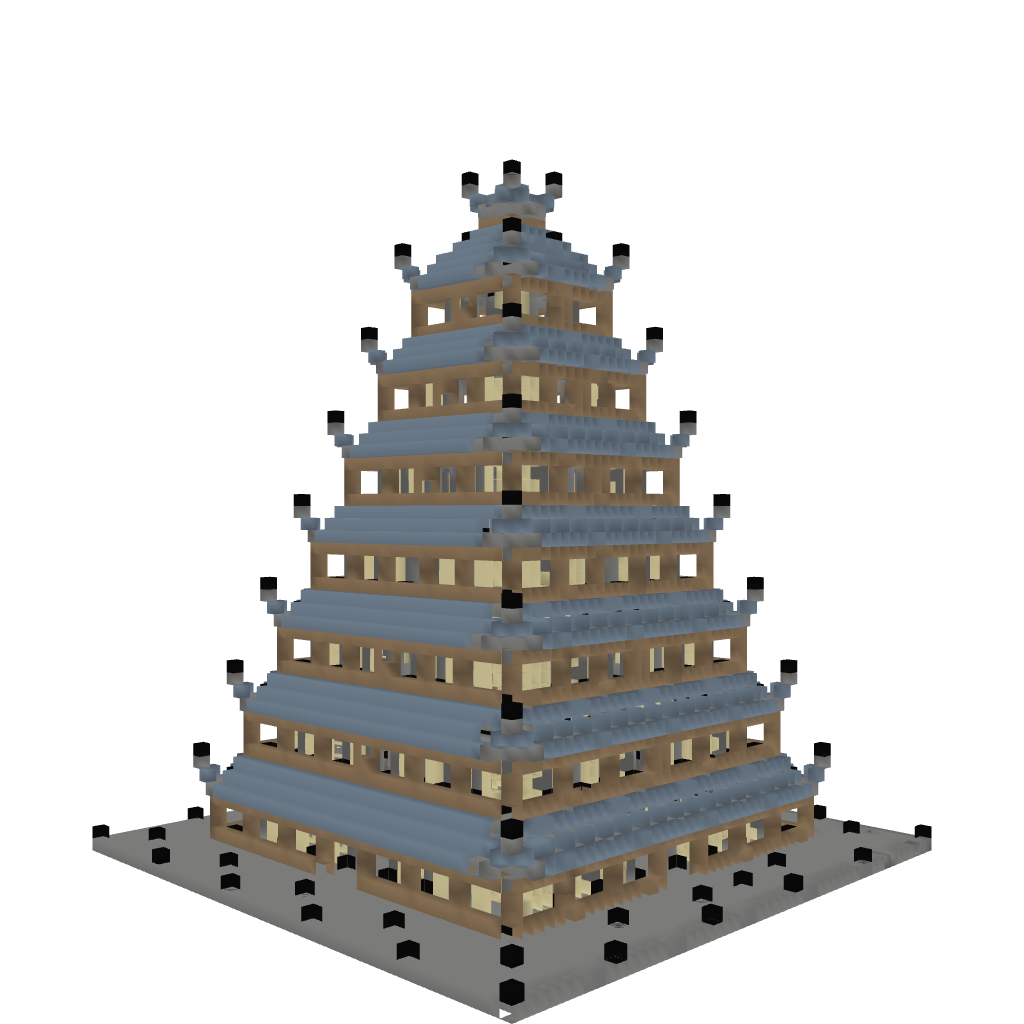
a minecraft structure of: Pagoda